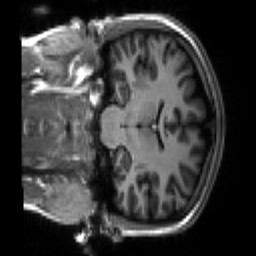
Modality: T1w
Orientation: coronal
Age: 19
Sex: female
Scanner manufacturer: siemens
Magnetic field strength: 3 T
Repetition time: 2.3 s
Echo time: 0.00266 s